Question: I'm embedding a twitter feed in a web page. On iOS7 Safari iPhone, it's squeezed into a tiny rectangle.

I've tried transform of every possible element, embedding in div, tables, etc. It never seems to change size.
I know I can ask the user to pinch out to see the text, but I'd prefer it fill the whole page automatically.
Does anyone have some suggestions?
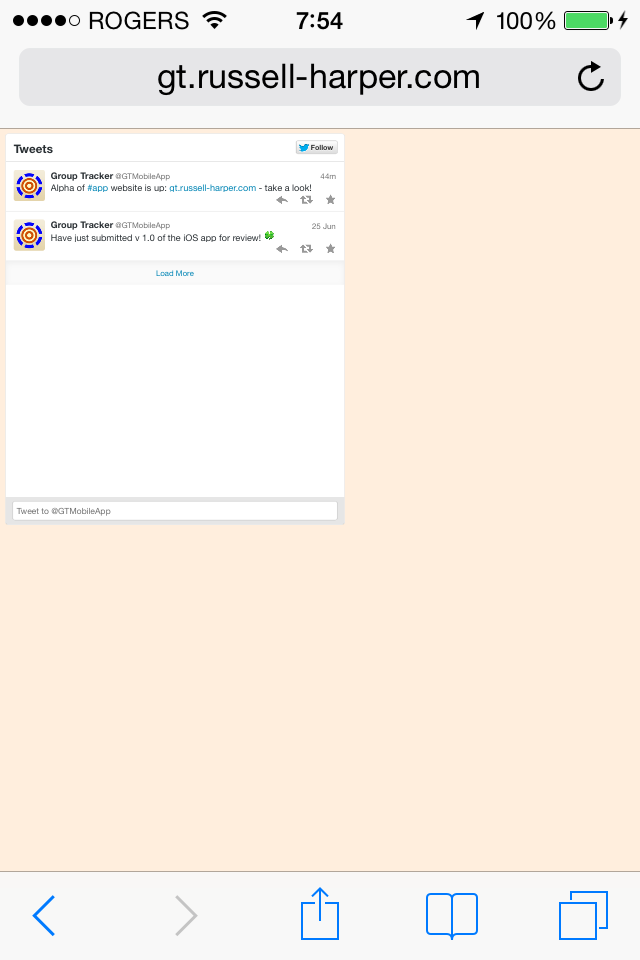
Answer: Saw your page on iPhone, looks great! In your CSS, you can add filtering with '-webkit-min-device-pixel-ratio: 1' or '-webkit-max-device-pixel-ratio: 2' and remove the -mos-, -ms-, and -o- transformations.